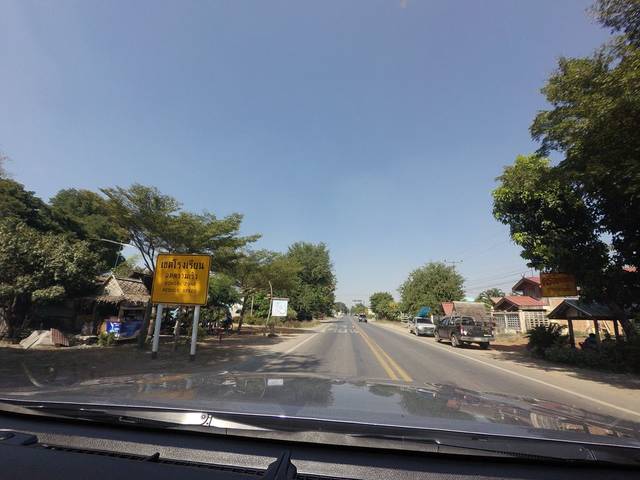
Region: Thailand
Coordinates: 17.223, 99.705